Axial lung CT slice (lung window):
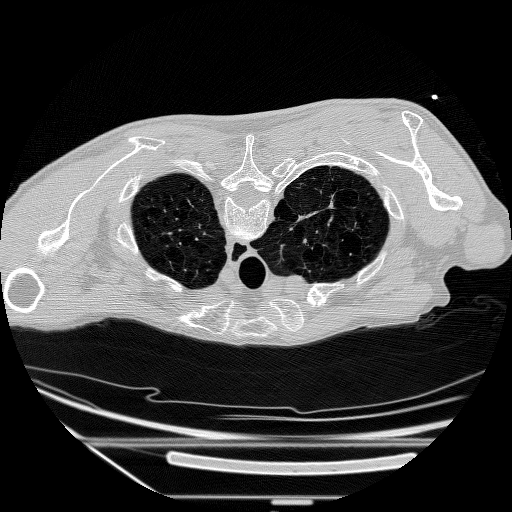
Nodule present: no